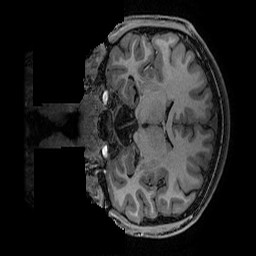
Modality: T1w
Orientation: coronal
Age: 16
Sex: male
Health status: ill
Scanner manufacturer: ge
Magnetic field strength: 3 T
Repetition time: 0.007664 s
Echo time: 0.00342 s